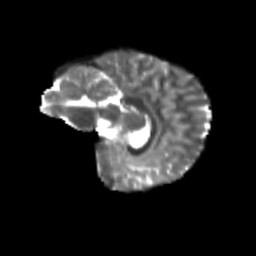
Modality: T2w
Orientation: sagittal
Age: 9
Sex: female
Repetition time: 9.512 s
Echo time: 0.089 s